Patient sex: M
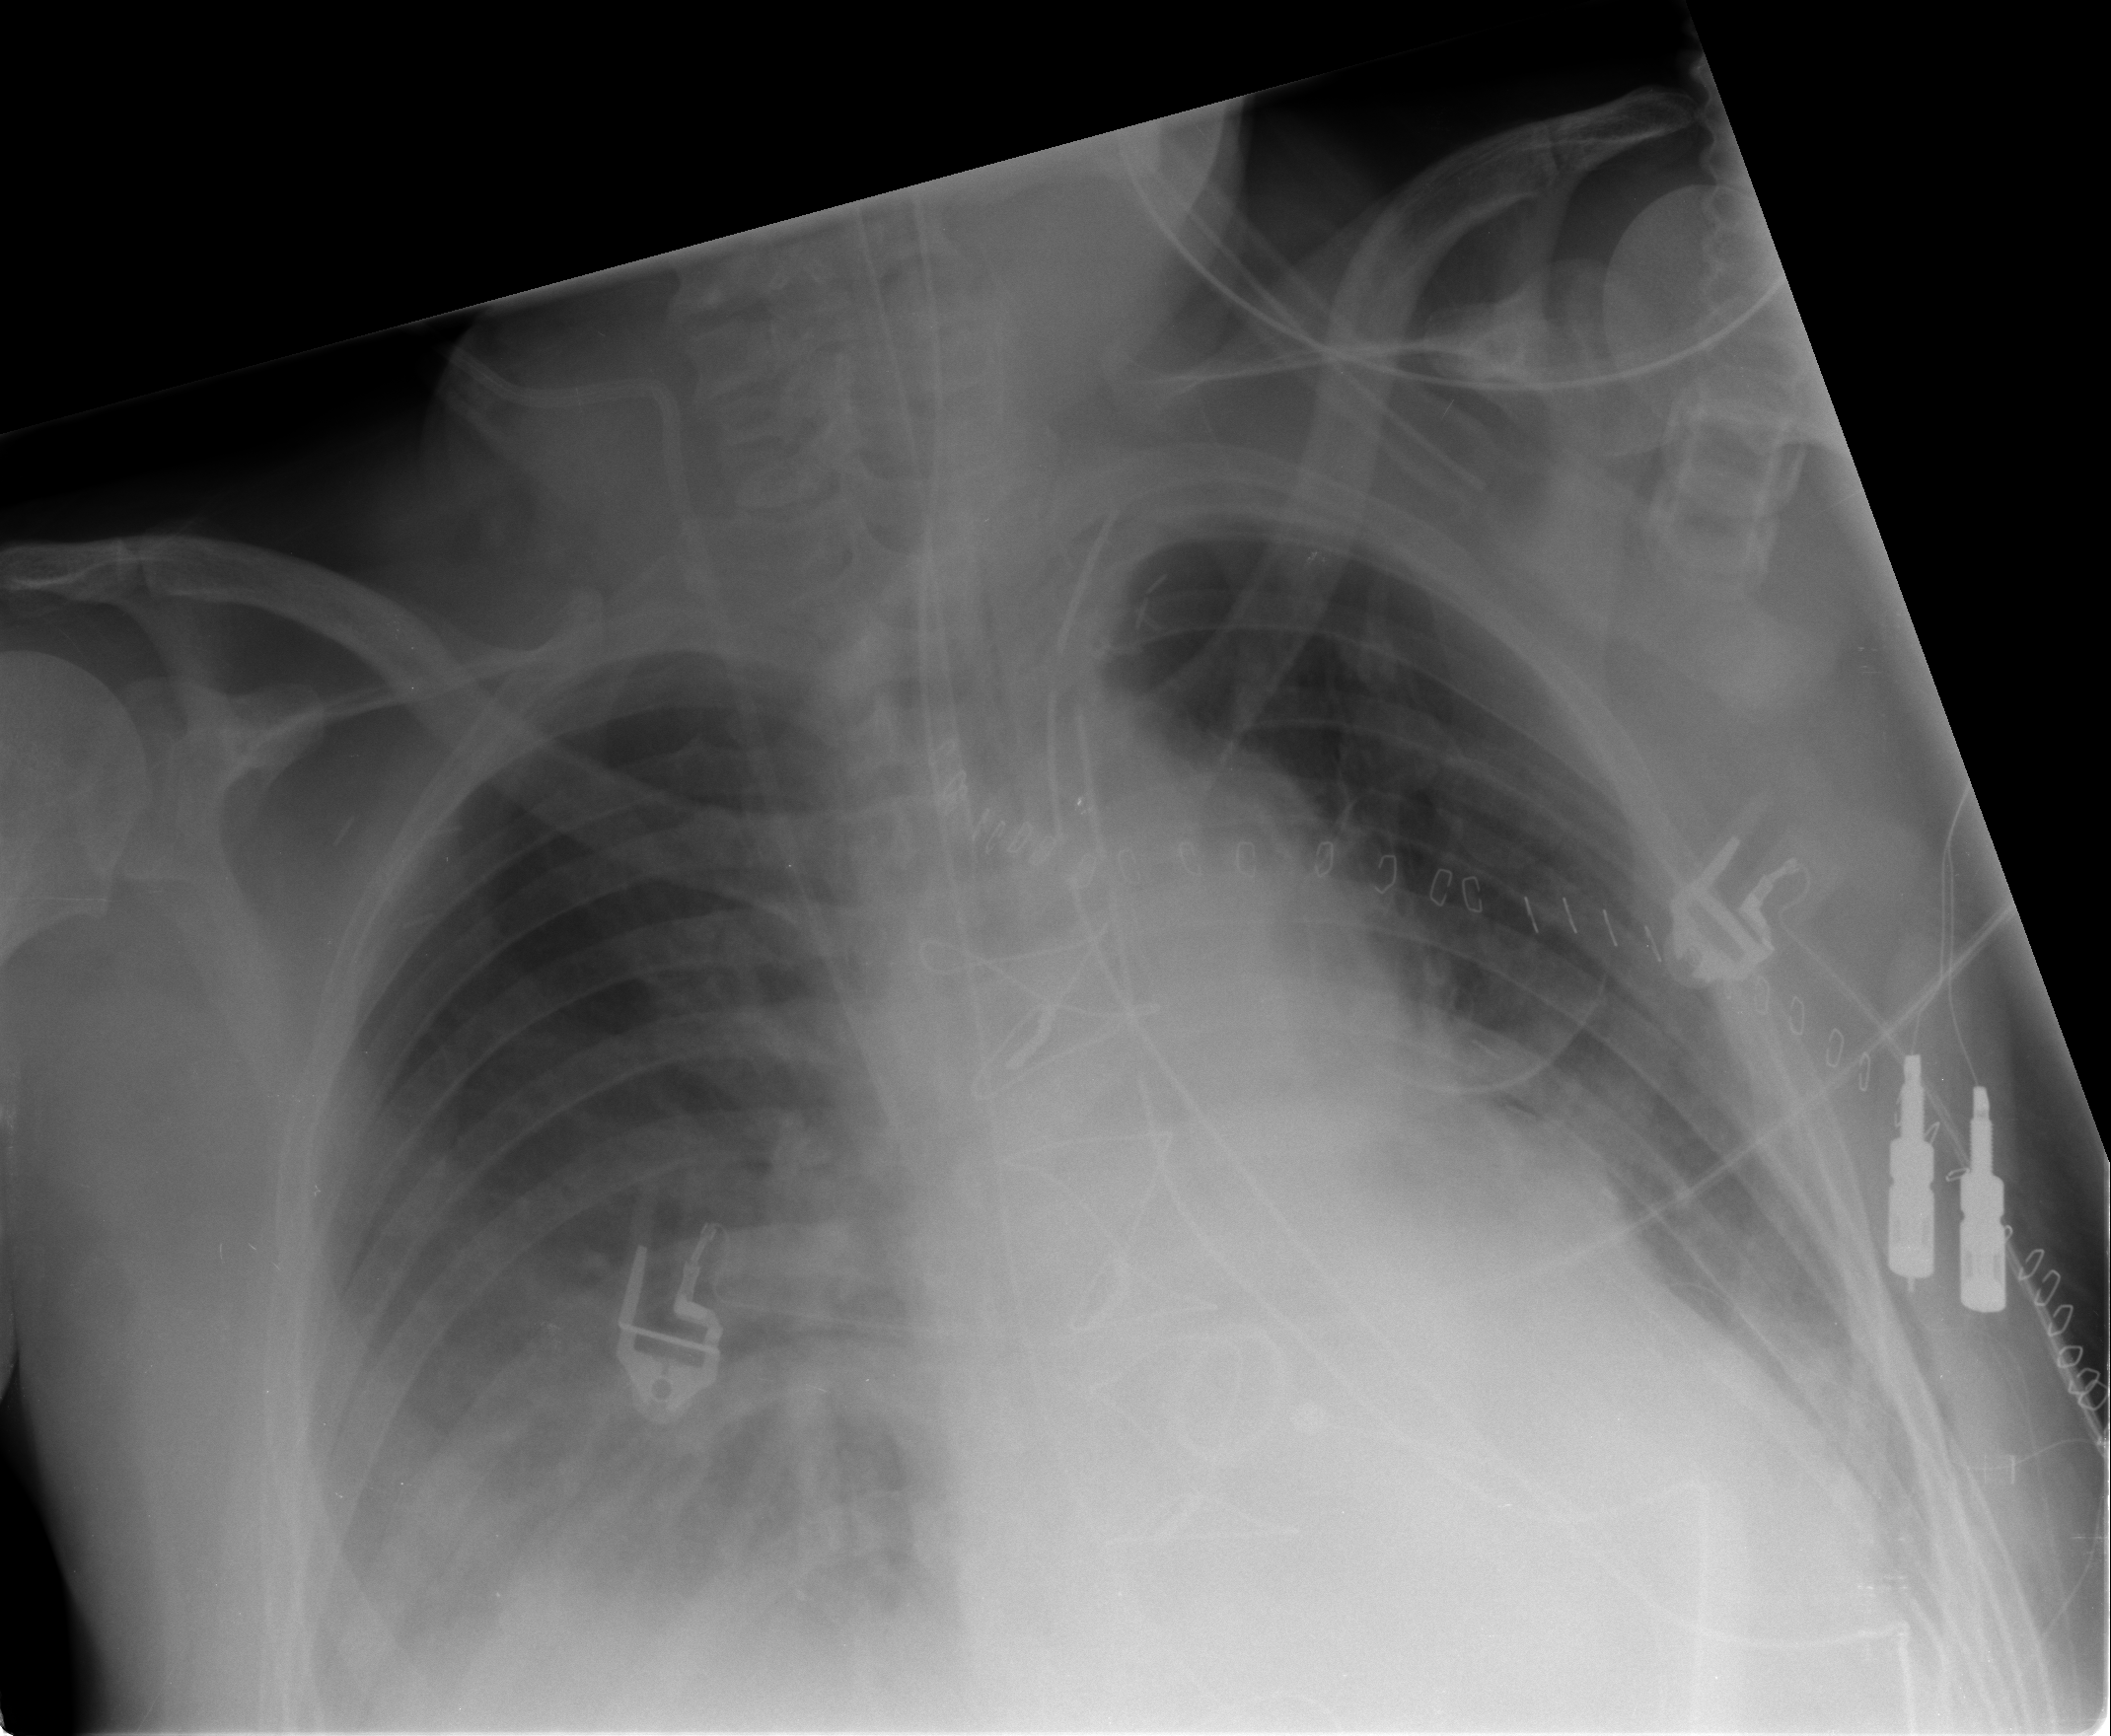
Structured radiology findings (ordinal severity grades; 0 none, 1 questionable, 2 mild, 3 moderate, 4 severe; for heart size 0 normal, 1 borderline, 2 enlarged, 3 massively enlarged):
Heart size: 2
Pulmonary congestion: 2
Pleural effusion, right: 3
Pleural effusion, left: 2
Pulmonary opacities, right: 1
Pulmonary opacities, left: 1
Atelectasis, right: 2
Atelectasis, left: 2